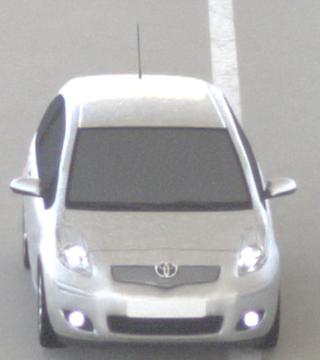
Make: Toyota
Model: Yaris 1.0
Detailed model: Yaris (XP13)
Model produced from: 2011/10
Model produced until: 2014/08
Doors: 3
Color: white
Road condition: dry road
Daytime: morning or afternoon
Contrast: low contrast